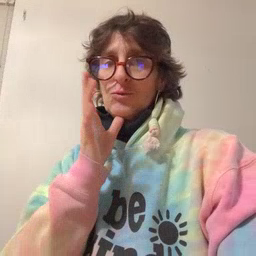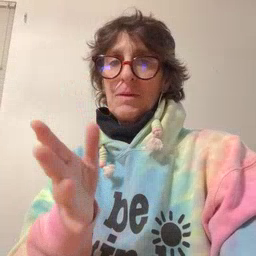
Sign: grandma